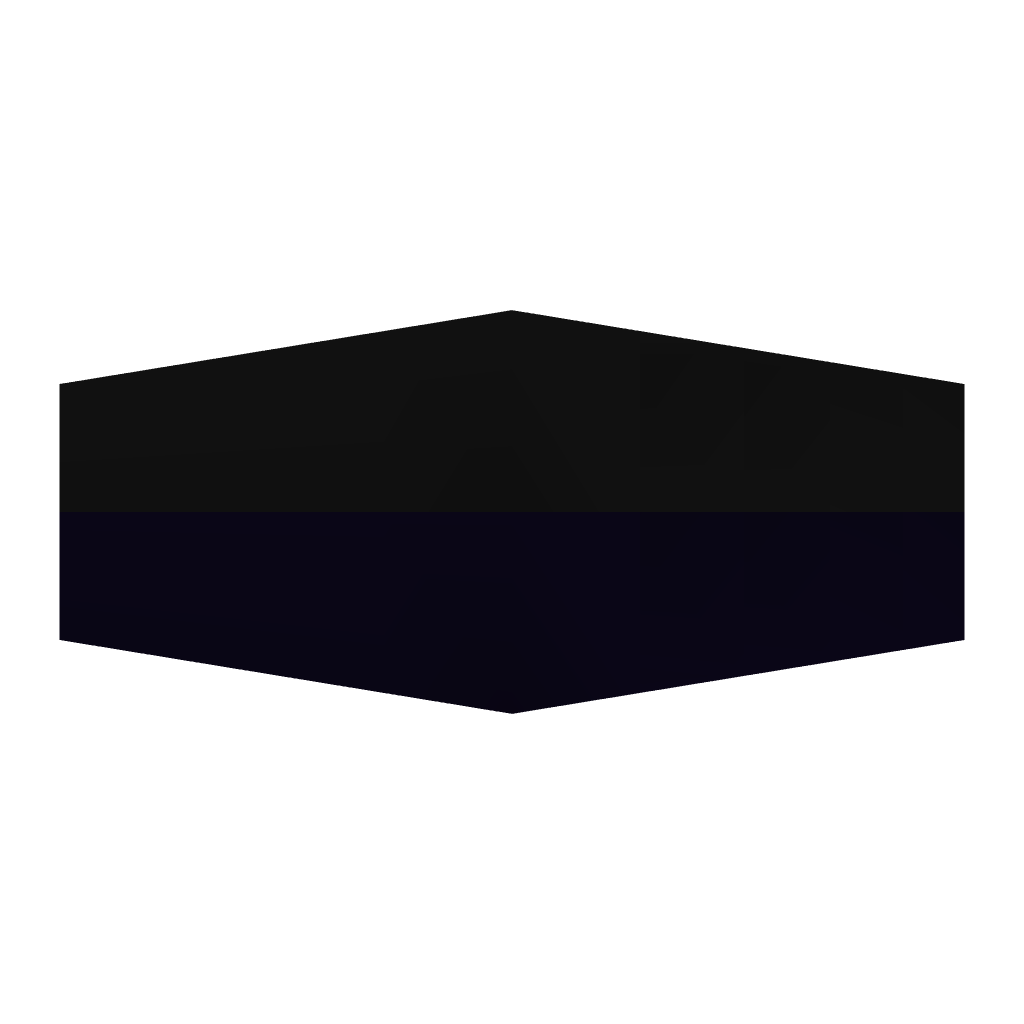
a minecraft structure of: Simple Tnt Jumper